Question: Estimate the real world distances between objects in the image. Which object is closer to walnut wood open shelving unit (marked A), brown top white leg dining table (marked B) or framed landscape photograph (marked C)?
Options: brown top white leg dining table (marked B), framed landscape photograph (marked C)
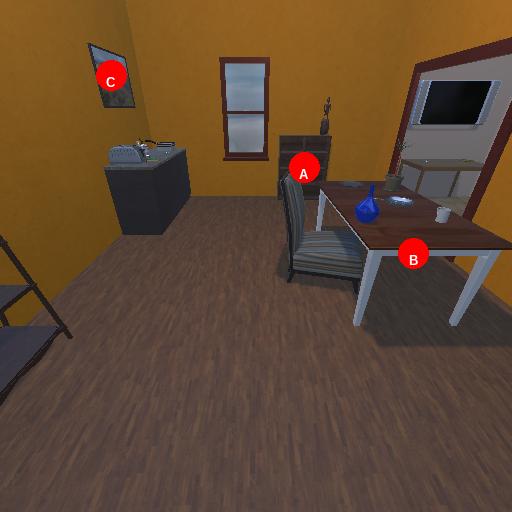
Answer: brown top white leg dining table (marked B)